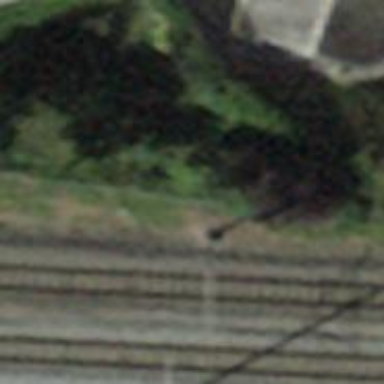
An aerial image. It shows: Power pole.